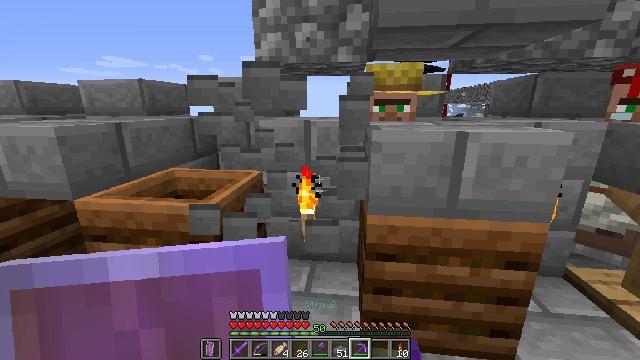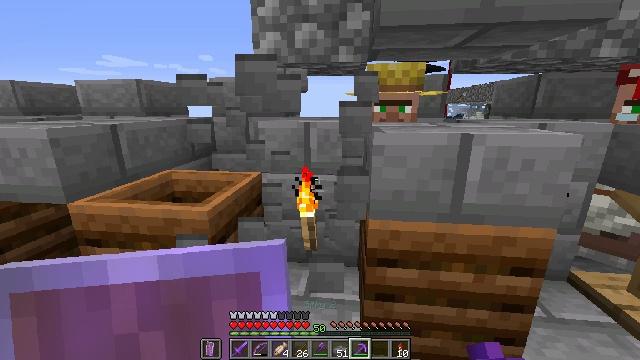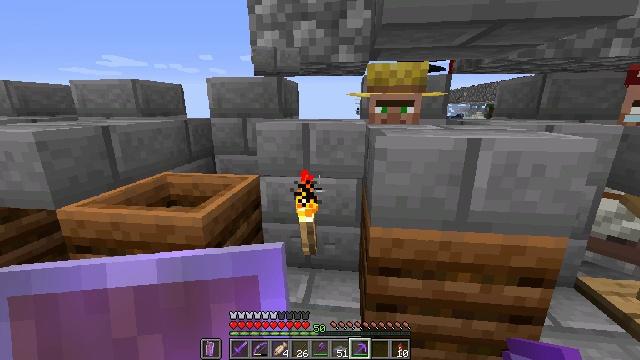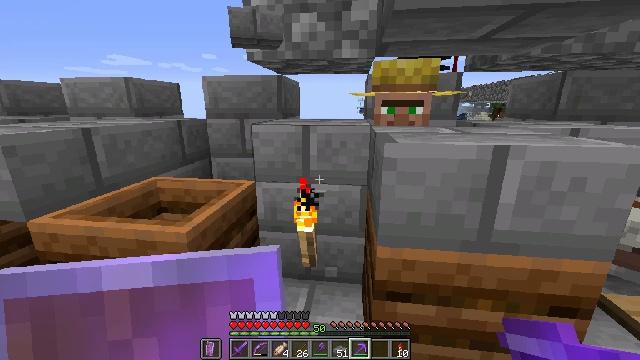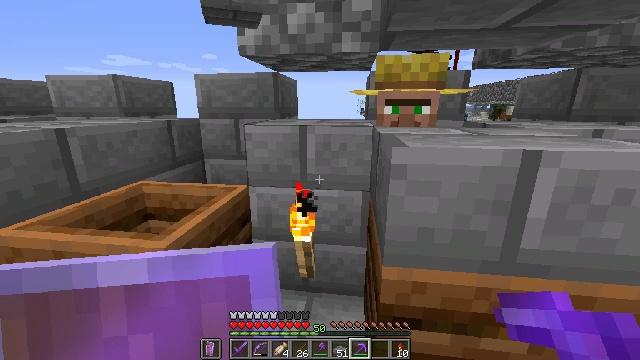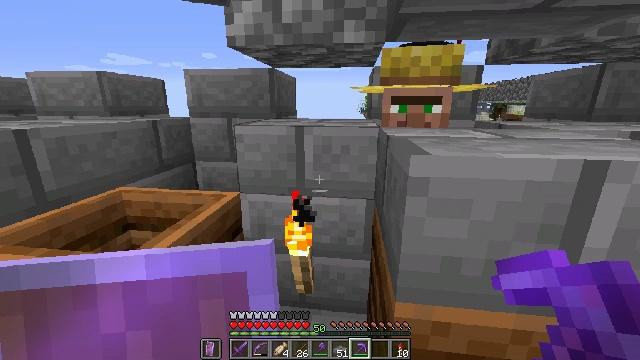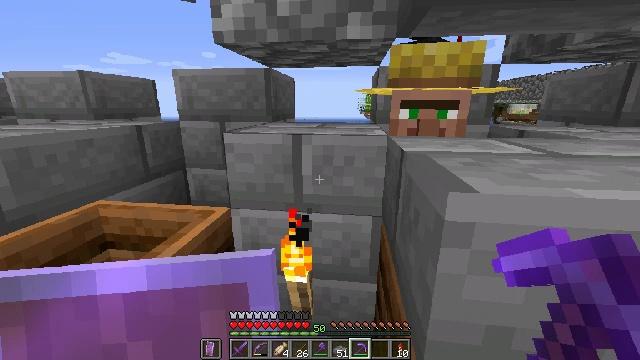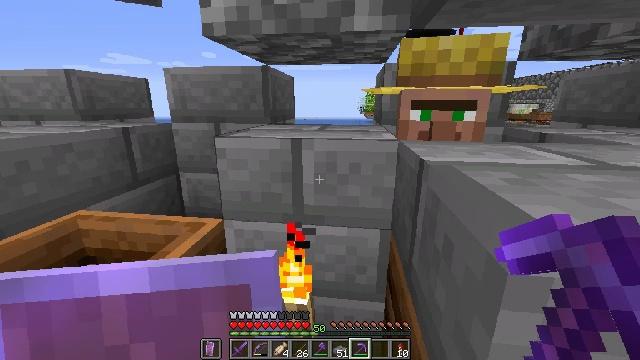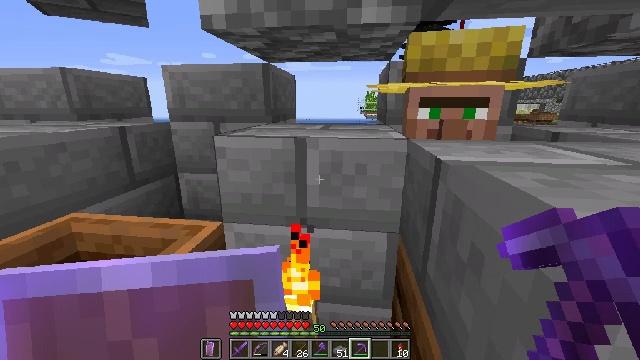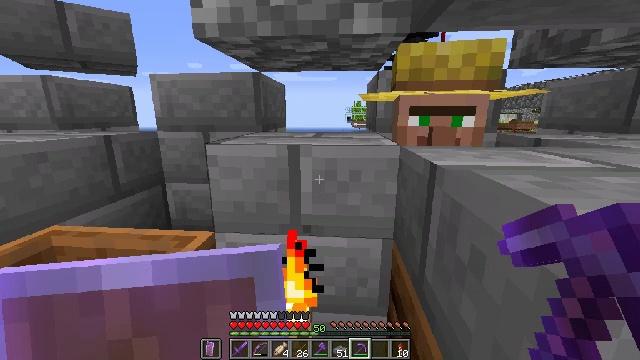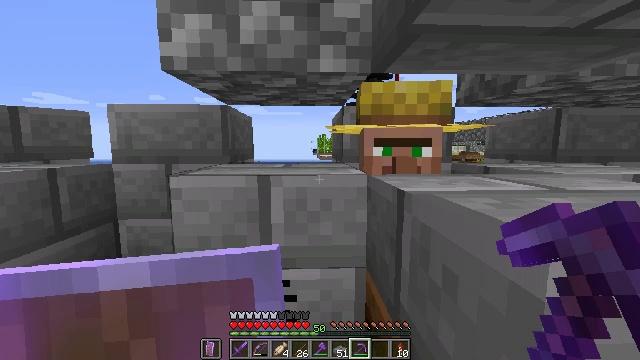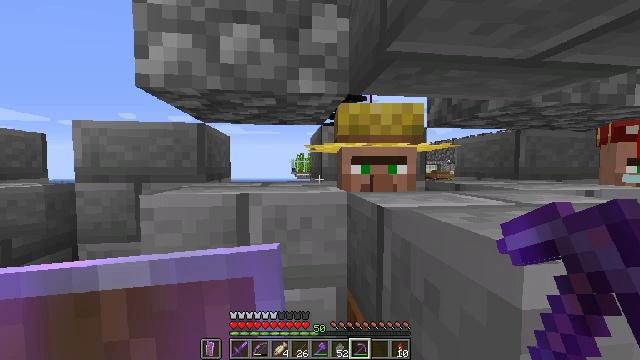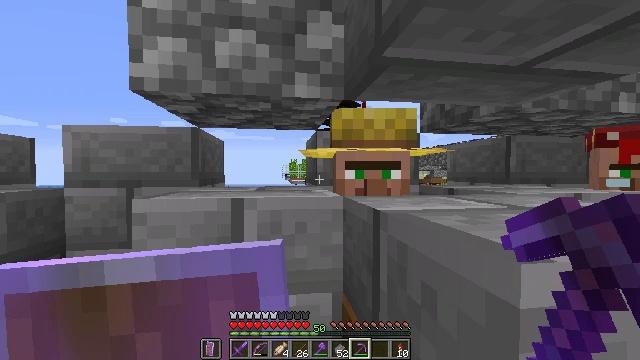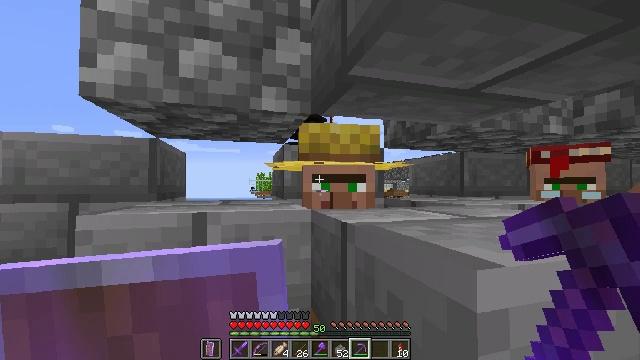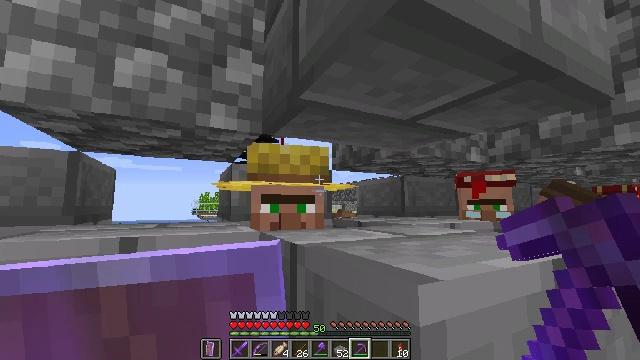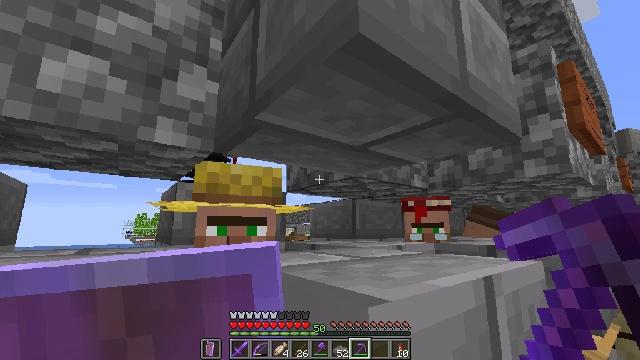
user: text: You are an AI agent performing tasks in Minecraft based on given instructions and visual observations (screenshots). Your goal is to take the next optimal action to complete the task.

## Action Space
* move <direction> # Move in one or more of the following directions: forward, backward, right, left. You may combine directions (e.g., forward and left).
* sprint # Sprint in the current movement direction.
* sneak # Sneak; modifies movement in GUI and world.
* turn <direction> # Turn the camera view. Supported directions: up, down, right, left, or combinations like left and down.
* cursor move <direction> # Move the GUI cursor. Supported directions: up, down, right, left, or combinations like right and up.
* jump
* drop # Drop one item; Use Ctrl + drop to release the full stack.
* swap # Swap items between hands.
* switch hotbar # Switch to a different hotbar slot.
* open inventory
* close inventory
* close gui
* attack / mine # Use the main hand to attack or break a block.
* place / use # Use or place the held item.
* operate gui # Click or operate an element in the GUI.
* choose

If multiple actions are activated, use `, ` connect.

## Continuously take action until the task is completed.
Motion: motion action
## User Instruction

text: Break the composter to recycle it.
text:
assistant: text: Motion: move forward
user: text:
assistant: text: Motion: move forward
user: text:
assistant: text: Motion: move forward
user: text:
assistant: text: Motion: move forward
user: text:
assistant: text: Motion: move forward
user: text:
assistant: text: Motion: move forward
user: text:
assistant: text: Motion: move forward
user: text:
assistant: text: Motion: move forward
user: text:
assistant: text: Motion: turn right and up
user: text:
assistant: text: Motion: turn right and up
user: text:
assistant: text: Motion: turn right and up
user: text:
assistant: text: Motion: turn right and up
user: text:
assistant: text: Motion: turn right and up
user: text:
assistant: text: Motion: turn right and up
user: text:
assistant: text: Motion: turn right and up
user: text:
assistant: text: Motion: turn up
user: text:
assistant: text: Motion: turn up
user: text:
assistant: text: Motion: no_op
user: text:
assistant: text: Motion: no_op
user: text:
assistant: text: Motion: no_op
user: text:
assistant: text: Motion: no_op
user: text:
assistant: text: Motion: no_op
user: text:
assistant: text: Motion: no_op
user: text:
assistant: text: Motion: no_op
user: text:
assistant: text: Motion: no_op
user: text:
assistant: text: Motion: no_op
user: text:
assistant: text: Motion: no_op
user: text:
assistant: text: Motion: no_op
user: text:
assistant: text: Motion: turn right and up
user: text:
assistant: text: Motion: turn right and up